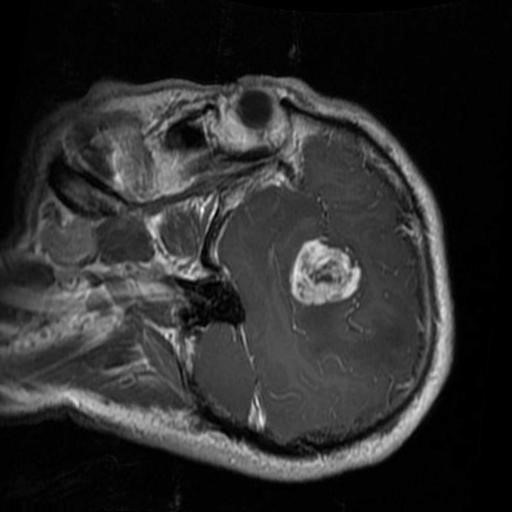
Label: brain_glioma